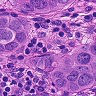
Metastatic tissue present: yes